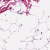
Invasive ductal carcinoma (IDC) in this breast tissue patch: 0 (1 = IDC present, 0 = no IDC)